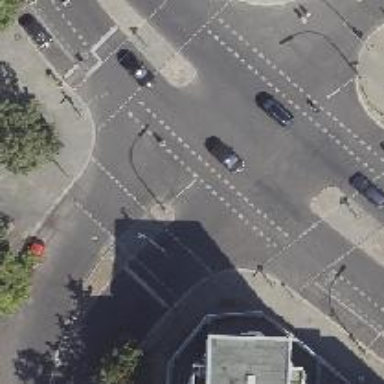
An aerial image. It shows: Footway located on traffic island.